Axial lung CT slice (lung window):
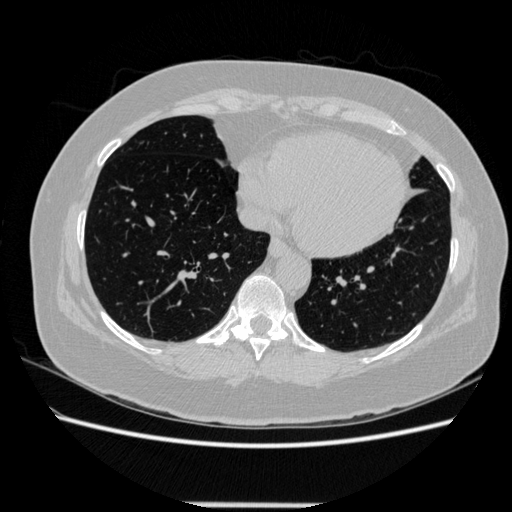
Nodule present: no